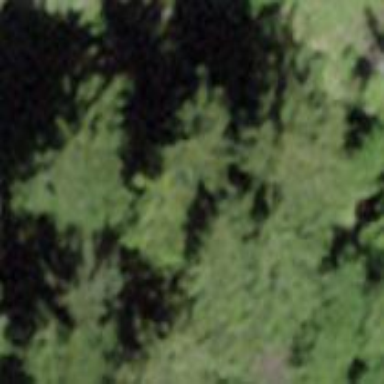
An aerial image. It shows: Forest area.